Interaction volume radius: 5 \u00c5
Interaction volume height: 15 \u00c5
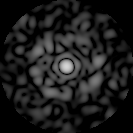
Disorder parameter: 0.8